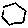
Label: hexagon